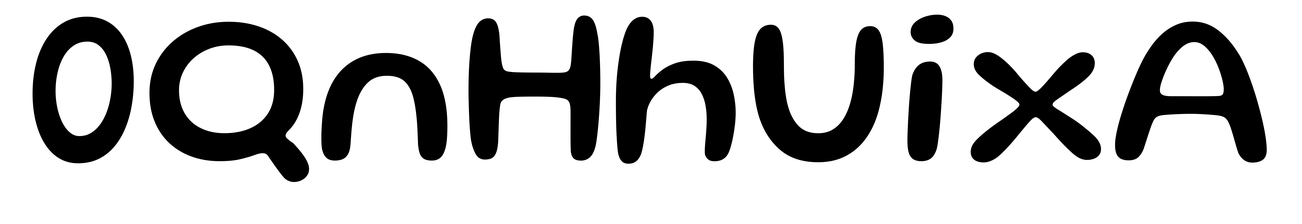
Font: Gluten_Regular